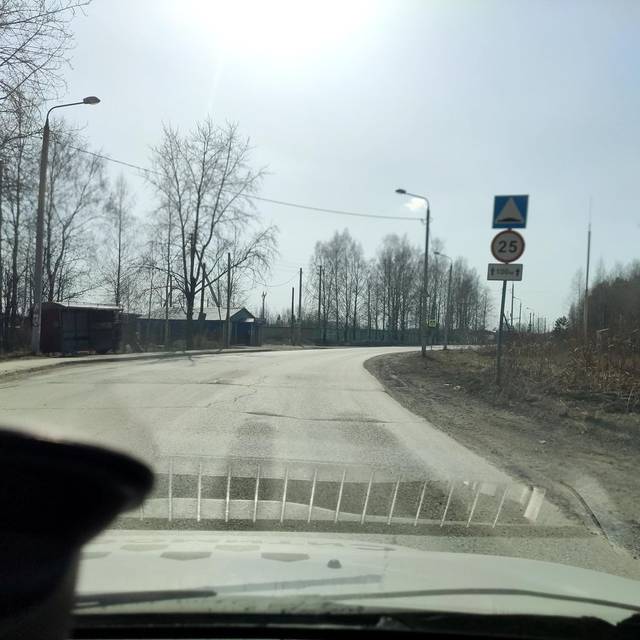
Region: Russia
Coordinates: 58.042, 56.271